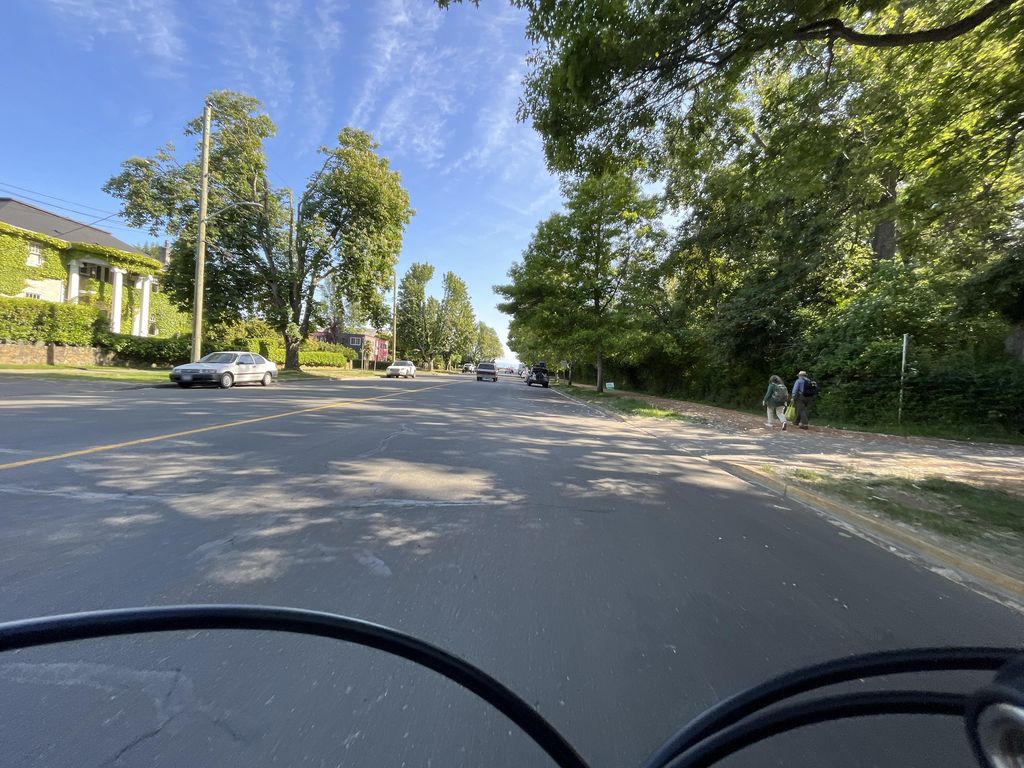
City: victoria